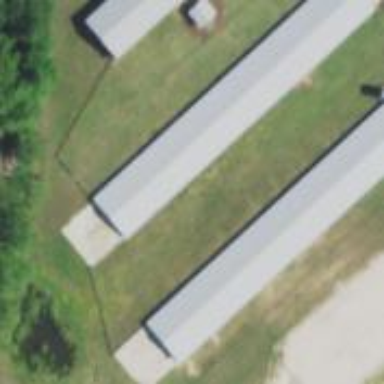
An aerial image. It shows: Farm auxiliary building.